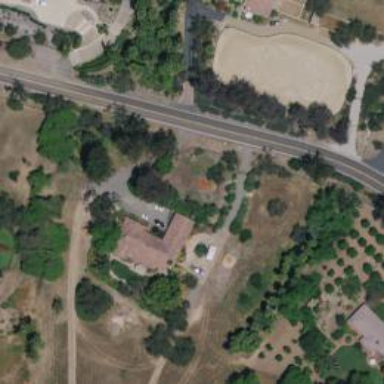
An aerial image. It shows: Driveway.